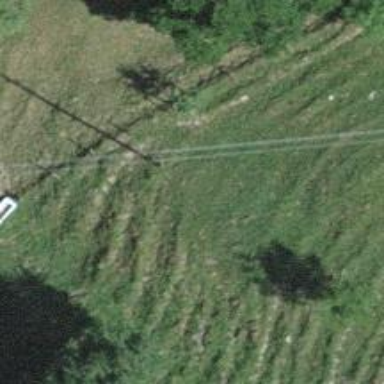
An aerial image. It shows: Utility pole as the man-made structure.